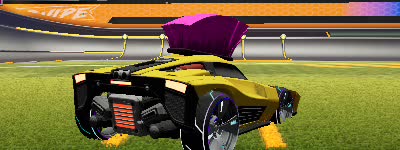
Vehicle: breakout